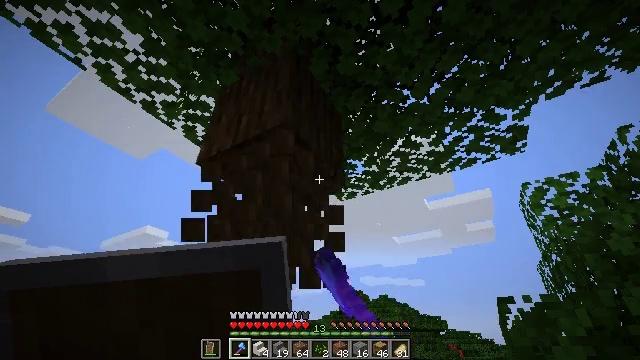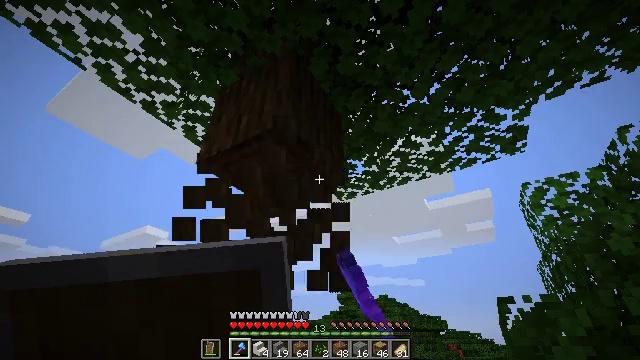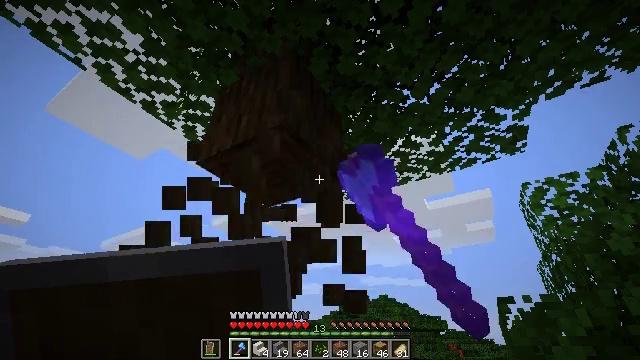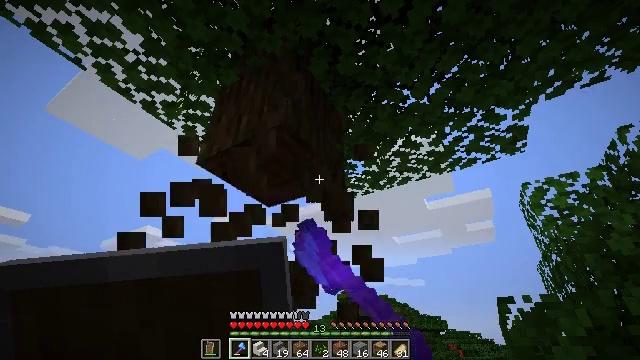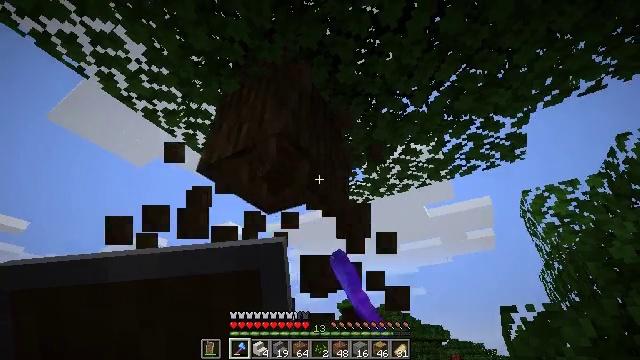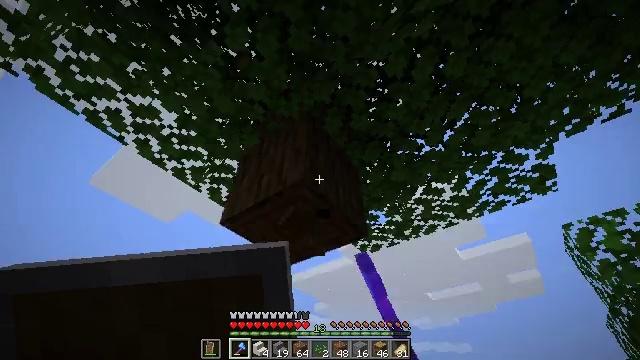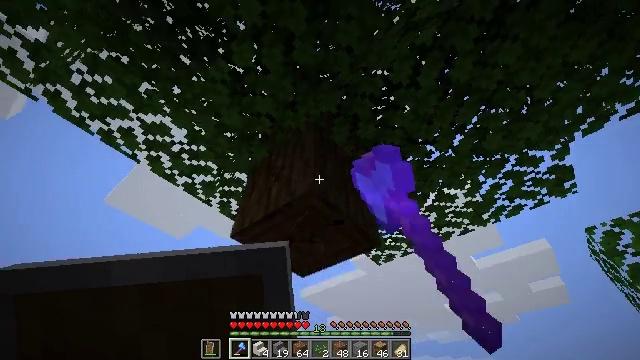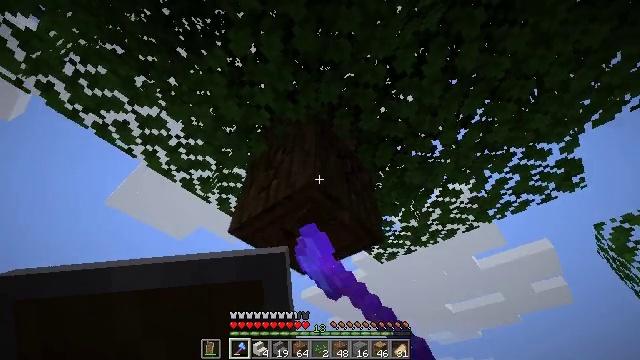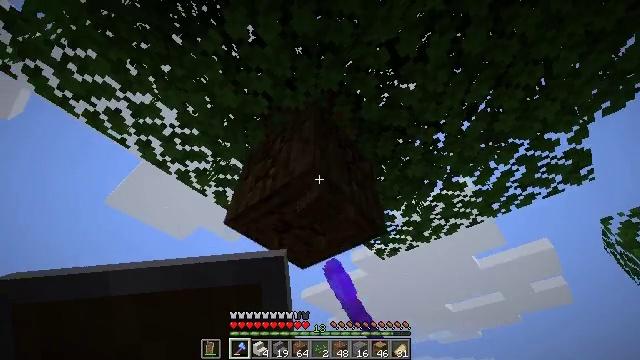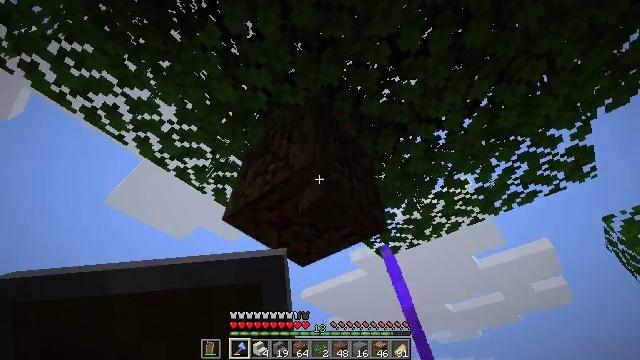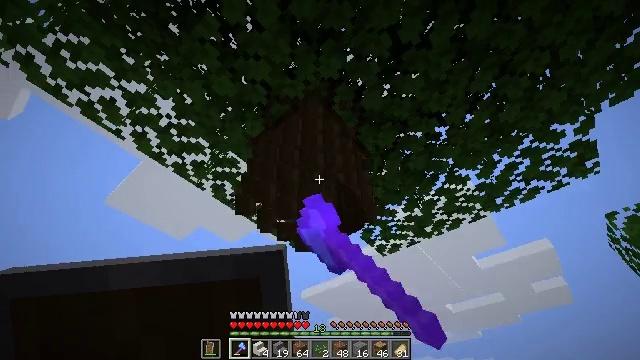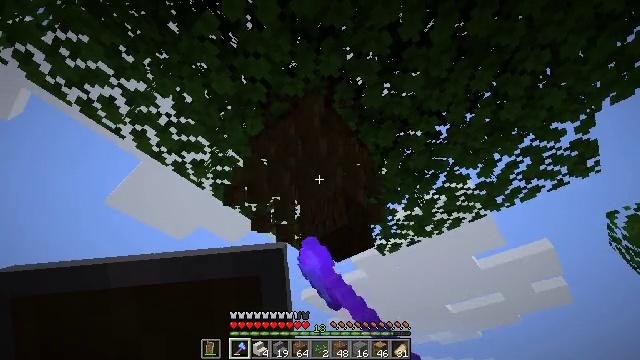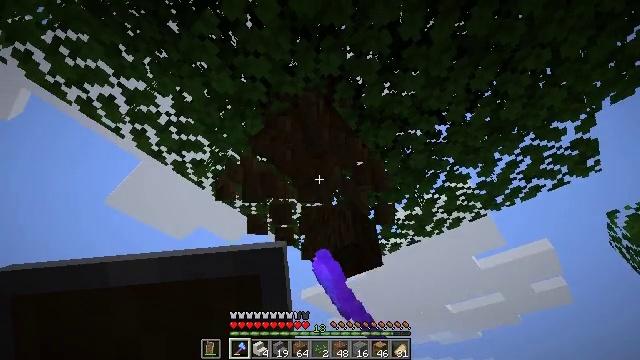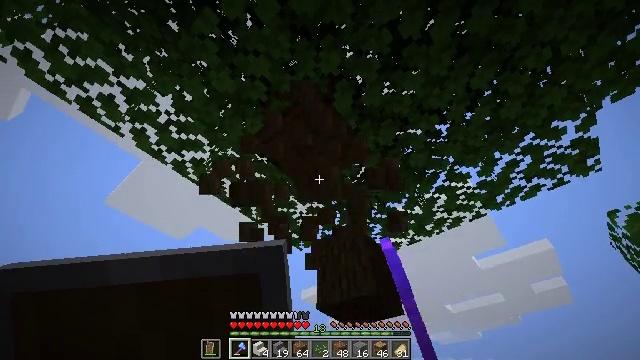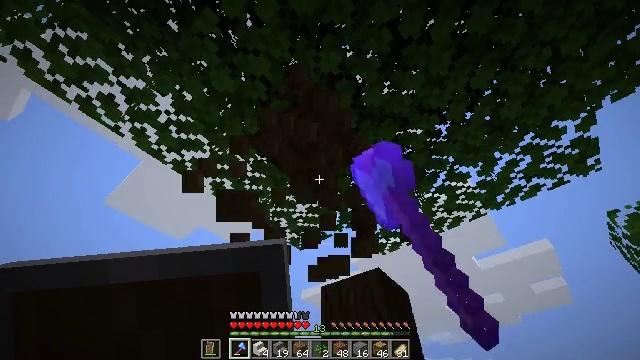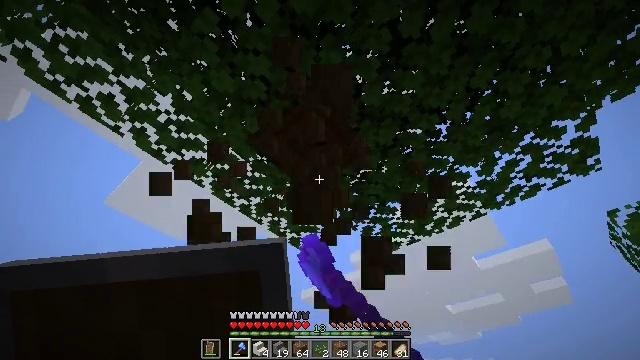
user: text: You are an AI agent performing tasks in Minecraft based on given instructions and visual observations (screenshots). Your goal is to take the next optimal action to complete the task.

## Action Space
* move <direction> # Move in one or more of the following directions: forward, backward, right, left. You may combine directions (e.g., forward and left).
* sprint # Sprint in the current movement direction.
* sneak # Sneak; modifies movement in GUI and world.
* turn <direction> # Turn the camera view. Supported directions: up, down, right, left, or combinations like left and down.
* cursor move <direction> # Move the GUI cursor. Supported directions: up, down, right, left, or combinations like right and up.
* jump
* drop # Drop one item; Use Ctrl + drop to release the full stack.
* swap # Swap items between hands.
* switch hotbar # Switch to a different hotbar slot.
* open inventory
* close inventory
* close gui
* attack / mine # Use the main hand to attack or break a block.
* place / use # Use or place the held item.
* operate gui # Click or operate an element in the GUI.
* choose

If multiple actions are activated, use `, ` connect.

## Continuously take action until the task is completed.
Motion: motion action
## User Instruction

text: Gather dark oak log for crafting.
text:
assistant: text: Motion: attack / mine
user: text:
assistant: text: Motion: attack / mine
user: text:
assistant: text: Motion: attack / mine
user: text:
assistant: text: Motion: turn up, attack / mine
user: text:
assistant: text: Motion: turn left and up, attack / mine
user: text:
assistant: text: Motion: move forward, turn left and up, attack / mine
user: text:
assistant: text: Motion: move forward, attack / mine
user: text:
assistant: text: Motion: attack / mine
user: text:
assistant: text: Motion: attack / mine
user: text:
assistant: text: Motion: attack / mine
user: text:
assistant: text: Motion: attack / mine
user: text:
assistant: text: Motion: attack / mine
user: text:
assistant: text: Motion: attack / mine
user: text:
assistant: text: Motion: attack / mine
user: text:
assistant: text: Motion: attack / mine
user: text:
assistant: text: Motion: attack / mine
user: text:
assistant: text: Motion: turn up, attack / mine
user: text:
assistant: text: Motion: turn up, attack / mine
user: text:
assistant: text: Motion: attack / mine
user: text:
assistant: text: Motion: attack / mine
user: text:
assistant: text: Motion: attack / mine
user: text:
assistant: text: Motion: attack / mine
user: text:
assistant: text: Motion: attack / mine
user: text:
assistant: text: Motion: attack / mine
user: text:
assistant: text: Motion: attack / mine
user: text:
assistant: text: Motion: attack / mine
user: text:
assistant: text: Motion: attack / mine
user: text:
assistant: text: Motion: attack / mine
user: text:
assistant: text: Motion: turn up, attack / mine
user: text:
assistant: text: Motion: turn up, attack / mine